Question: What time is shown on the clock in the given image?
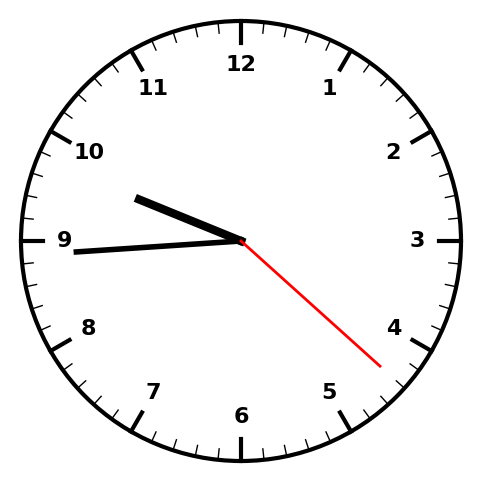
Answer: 09:44:22